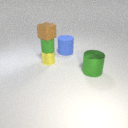
small yellow metal cylinder behind large green metal cylinder